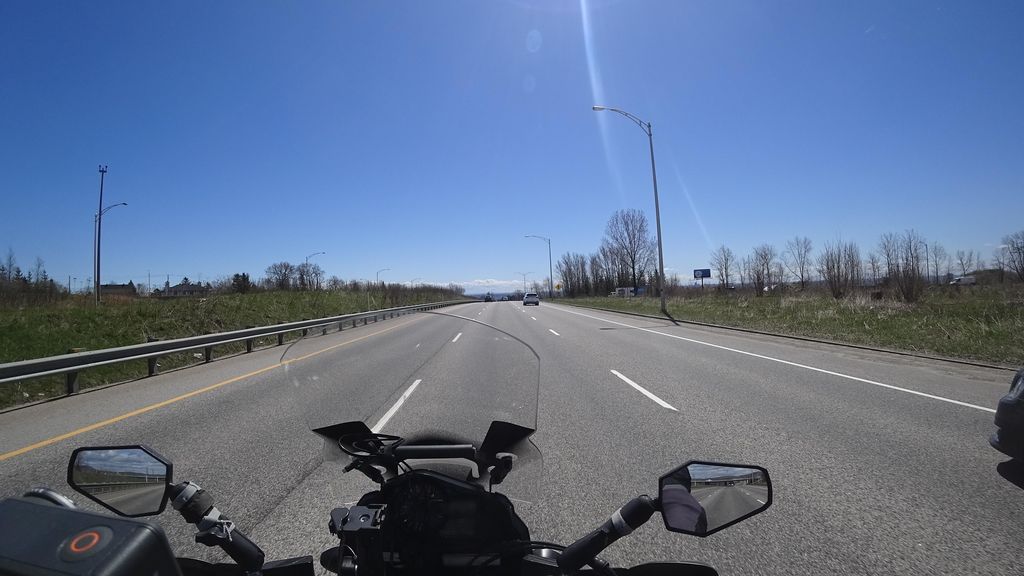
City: quebec_city